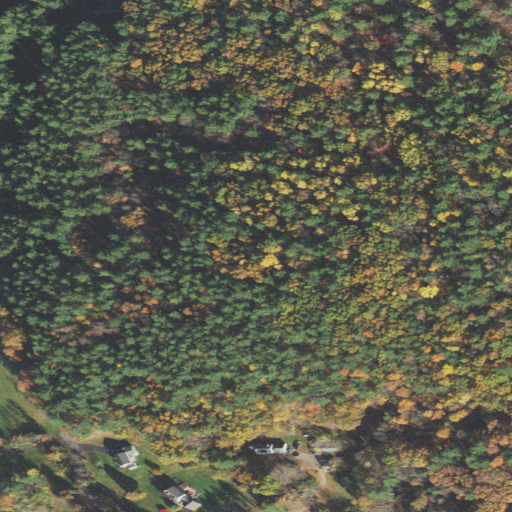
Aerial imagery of mountain in Massachusetts named Chaplin Hill containing evergreen forest, deciduous forest, mixed forest, pasture, open development, and low intensity development